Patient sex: M
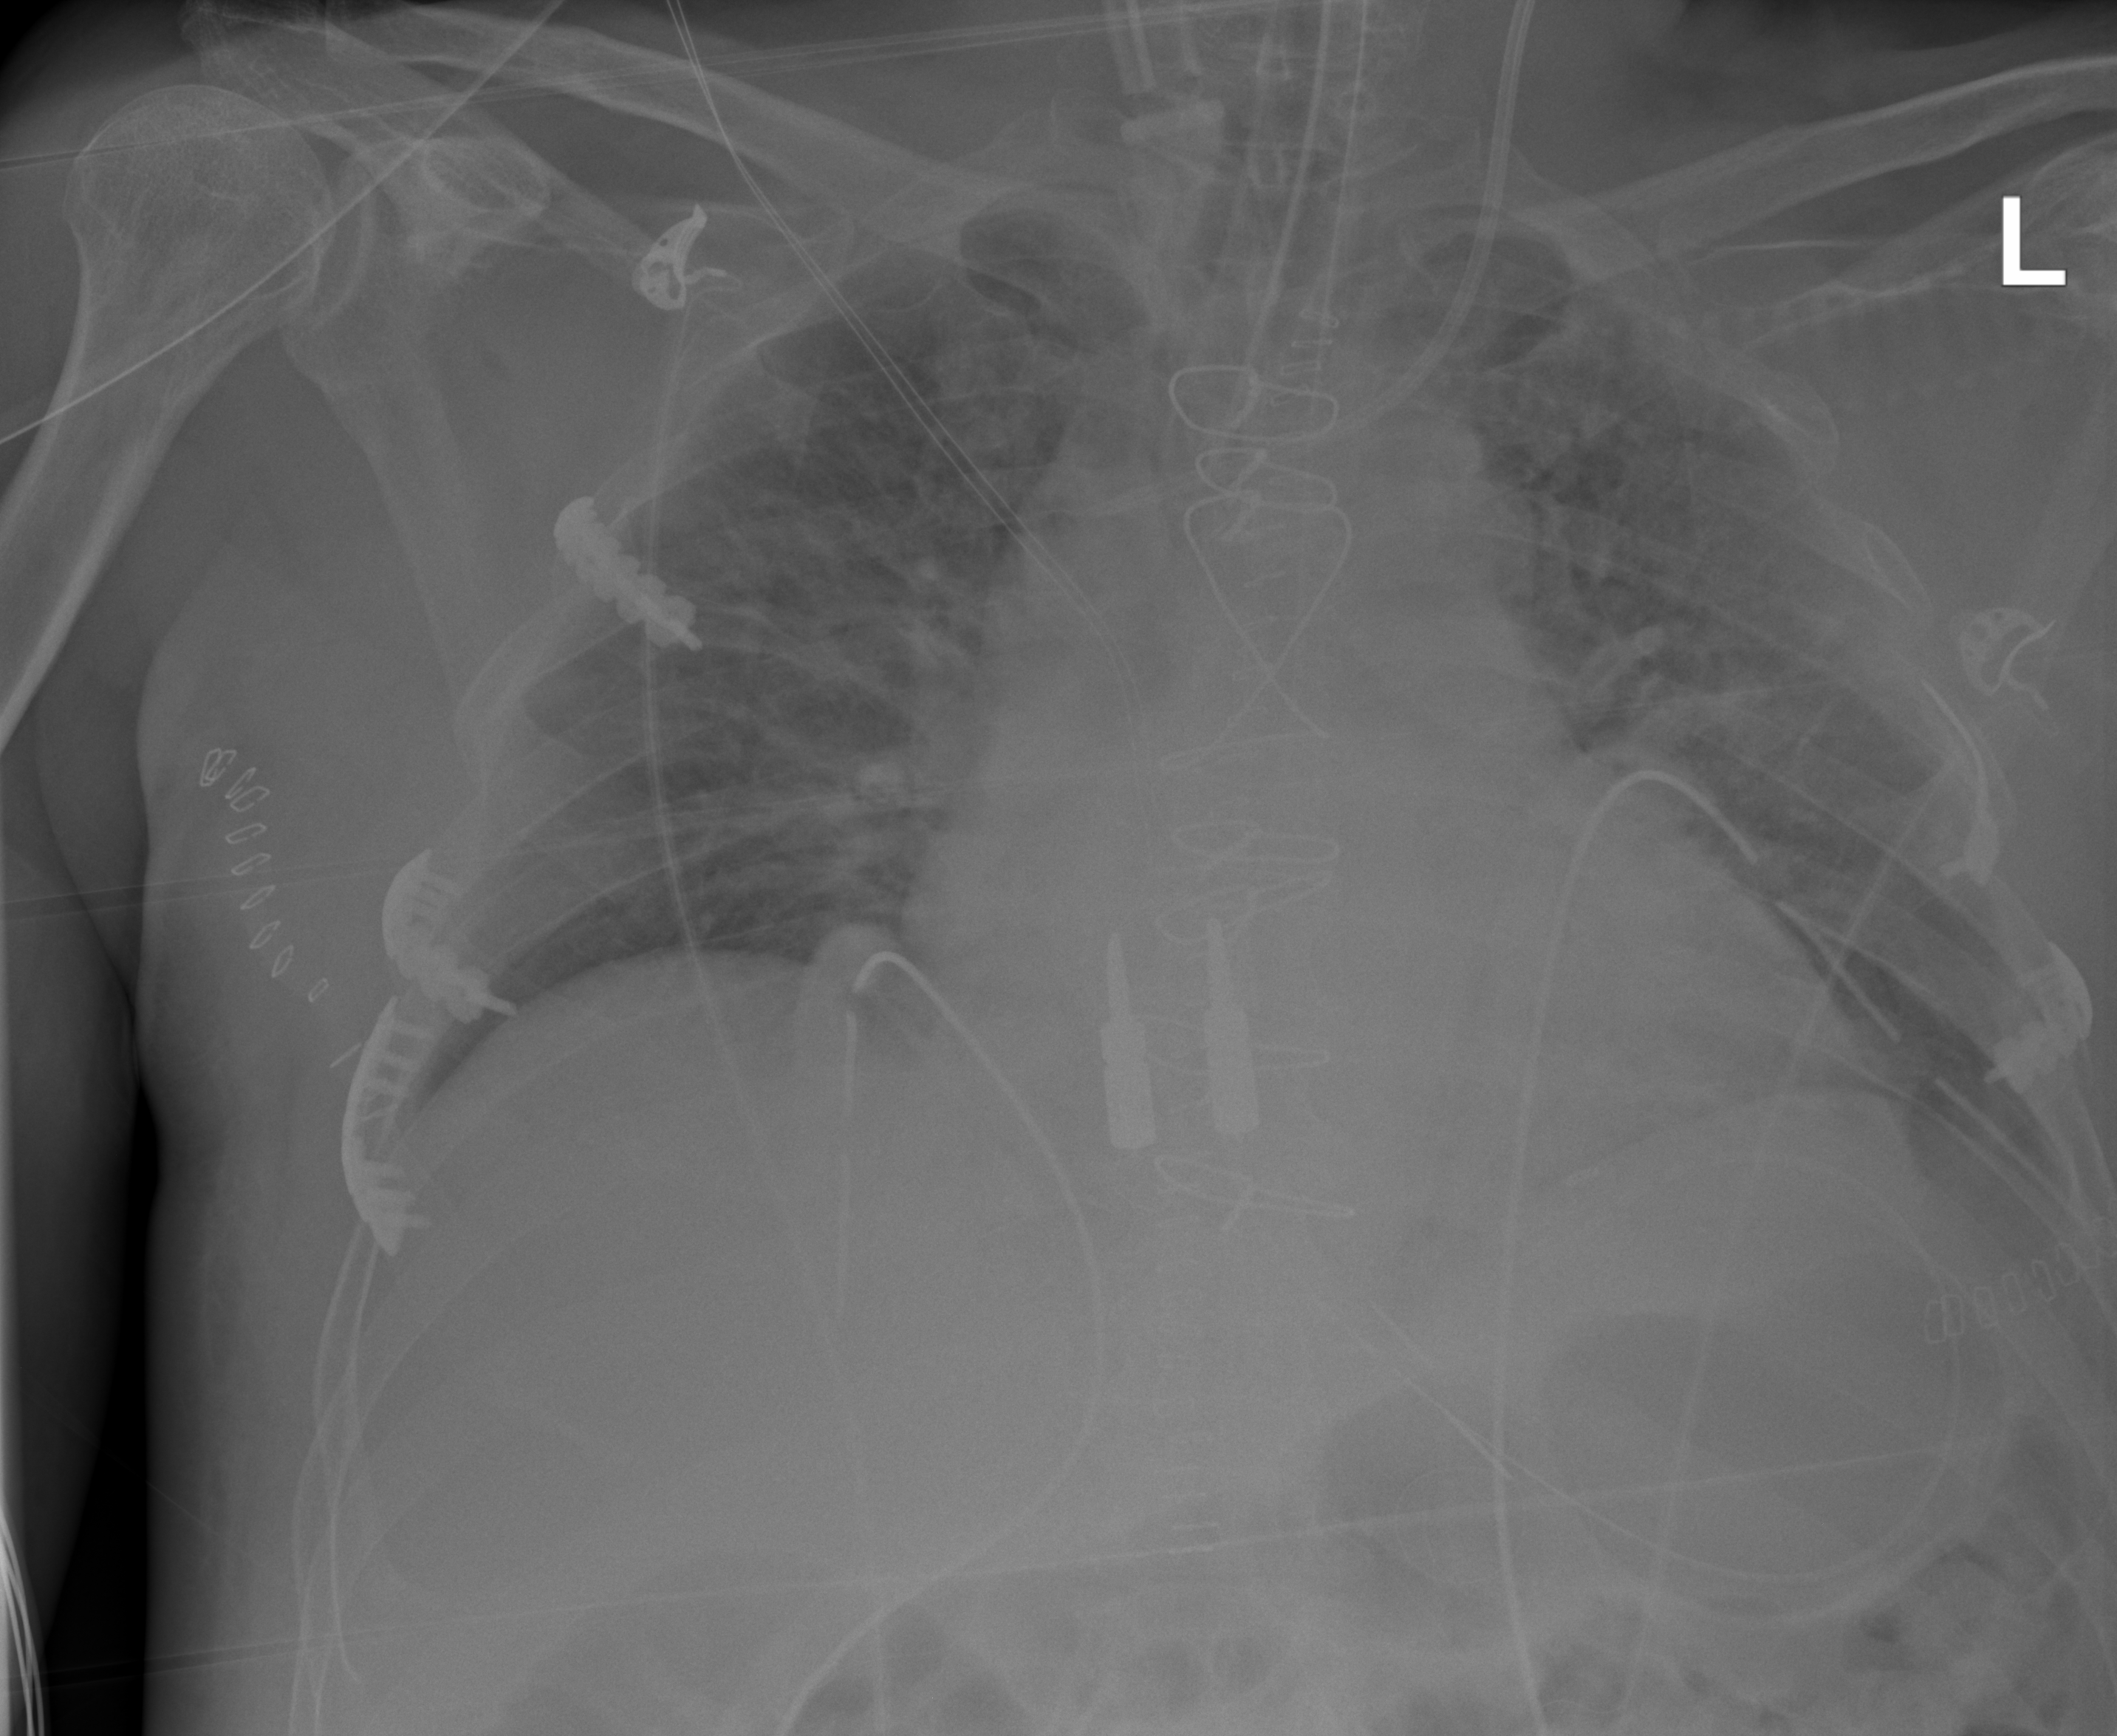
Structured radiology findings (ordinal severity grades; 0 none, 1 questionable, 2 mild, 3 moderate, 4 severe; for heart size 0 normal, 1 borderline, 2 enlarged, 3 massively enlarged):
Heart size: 2
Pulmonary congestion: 2
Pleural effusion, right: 0
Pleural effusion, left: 2
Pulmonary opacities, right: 0
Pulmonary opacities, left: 0
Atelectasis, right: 2
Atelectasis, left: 2